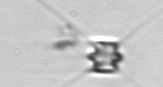
Label: Chaetoceros_didymus